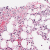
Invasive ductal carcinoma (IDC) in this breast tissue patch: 0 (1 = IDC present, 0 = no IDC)